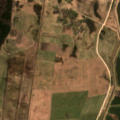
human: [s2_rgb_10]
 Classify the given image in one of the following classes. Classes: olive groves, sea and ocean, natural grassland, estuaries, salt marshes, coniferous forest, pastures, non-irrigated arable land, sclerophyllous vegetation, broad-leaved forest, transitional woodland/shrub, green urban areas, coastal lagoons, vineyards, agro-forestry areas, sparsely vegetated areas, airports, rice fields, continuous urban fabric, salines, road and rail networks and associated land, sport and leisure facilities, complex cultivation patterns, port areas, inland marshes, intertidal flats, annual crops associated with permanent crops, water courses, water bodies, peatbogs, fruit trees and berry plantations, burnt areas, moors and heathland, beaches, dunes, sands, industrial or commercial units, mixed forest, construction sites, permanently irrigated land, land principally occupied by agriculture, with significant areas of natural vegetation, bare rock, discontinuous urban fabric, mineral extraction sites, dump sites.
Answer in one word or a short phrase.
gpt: non-irrigated arable land, pastures, complex cultivation patterns, broad-leaved forest, water bodies